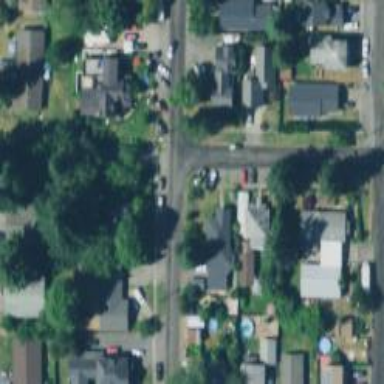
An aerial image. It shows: Residential road with sidewalk on the left side.